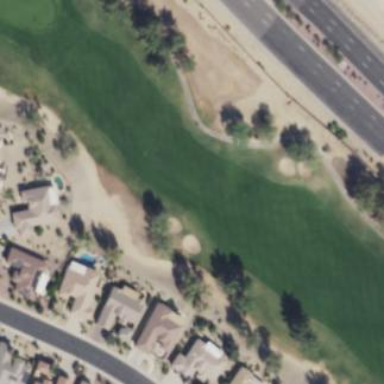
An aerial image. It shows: Rough golf area with grass surface.